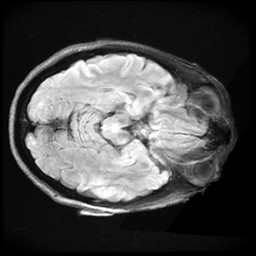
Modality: FLAIR
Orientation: axial
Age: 45
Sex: female
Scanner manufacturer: ge
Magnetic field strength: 3 T
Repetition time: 11 s
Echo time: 0.1497 s